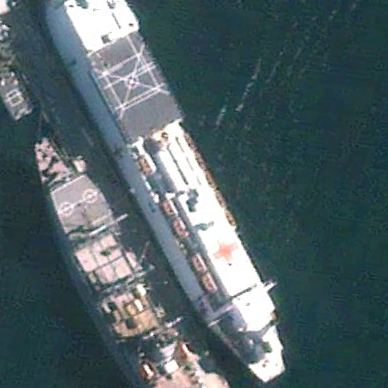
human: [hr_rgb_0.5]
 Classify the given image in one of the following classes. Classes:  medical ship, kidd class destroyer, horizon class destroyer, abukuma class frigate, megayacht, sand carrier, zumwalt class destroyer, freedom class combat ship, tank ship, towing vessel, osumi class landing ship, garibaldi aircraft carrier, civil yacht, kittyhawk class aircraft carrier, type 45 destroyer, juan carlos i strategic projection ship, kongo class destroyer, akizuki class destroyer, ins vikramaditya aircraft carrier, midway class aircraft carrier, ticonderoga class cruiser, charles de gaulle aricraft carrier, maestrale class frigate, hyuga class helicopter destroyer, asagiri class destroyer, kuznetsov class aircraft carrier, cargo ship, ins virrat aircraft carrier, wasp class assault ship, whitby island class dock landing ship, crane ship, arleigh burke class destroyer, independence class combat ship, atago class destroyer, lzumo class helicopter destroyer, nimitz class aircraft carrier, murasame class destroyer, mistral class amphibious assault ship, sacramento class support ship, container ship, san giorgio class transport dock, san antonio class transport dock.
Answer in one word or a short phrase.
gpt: Medical ship